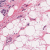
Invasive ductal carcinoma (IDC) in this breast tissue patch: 1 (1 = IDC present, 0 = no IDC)